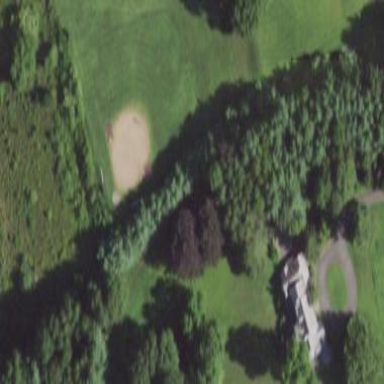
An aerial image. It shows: Baseball pitch for leisure and sports activities.